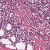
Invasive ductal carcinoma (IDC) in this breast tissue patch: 1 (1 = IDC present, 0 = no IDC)